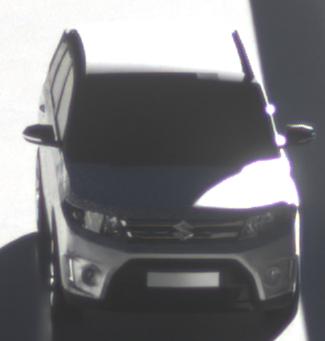
Make: Suzuki
Model: Vitara 1.6
Detailed model: Vitara (LY)
Model produced from: 2015/04
Model produced until: 2018/08
Doors: 5
Color: white
Road condition: wet road
Daytime: morning or afternoon
Contrast: high contrast